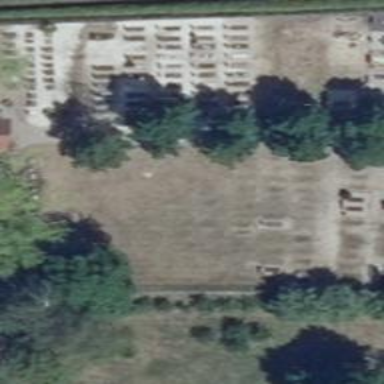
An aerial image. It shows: Cemetery.